Current action and preconditions to check: trajectory_clear

Your task: For each precondition in the list above, predict whether it will hold at this action.

Consider the current scene as observed from the mobile robot's camera, and analyze the predicted future states of all dynamic agents (e.g., people, animals, vehicles, or any moving entities) within the NEXT SECOND.

IMPORTANT: Only answer "very likely" if you are absolutely certain—based on strong, clear evidence—that a dynamic agent will violate the precondition in the predicted future state. Do NOT answer "very likely" for unlikely, ambiguous, or low-probability risks.

Ask yourself for each precondition: Is there a high probability, with clear and convincing evidence, that the predicted future states of any dynamic agent will interfere with the predicted future state of the currently executing action within the NEXT SECOND, causing that precondition to fail?

Assess the risk level based on these predictions. Use "likely" or "very likely" if motions create a clear risk of interference.

Use "neutral" or "improbable" if agents are nearby but their predicted paths are clearly diverging or non-conflicting.

Failure Risk Categories: "very improbable", "improbable", "neutral", "likely", "very likely"

Answer Format: Output ONLY the probability_of_failure value from these categories: "very improbable", "improbable", "neutral", "likely", "very likely"

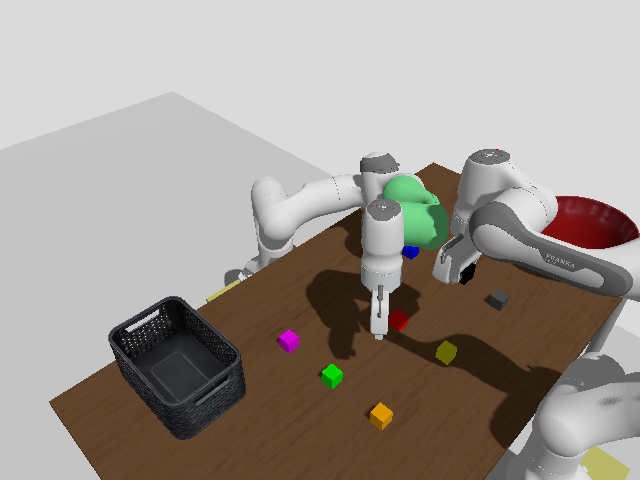

Answer: improbable